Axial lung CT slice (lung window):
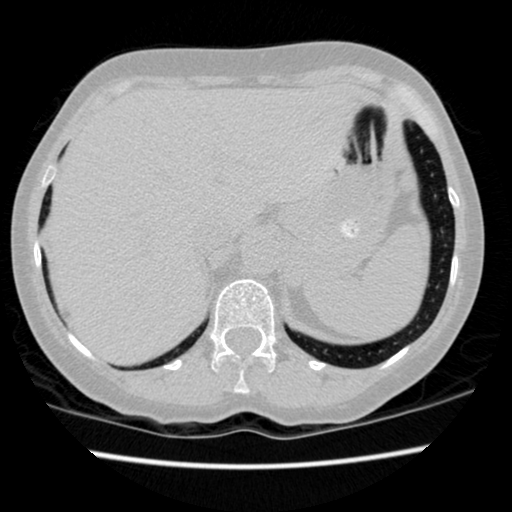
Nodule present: no